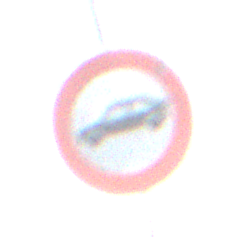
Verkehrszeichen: VerbotPersonenkraftwagen
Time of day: Night
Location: Outdoor (Nature)
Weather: Clear
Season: NotSpecified
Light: Natural